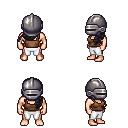
a pixel art fantasy rpg character, male body template, human, light skin, brown pirate shirt, white pants, raven left-swept hairstyle, metal helm, four views (front, back, left, right), 2x2 character sprite sheet, small pixel art, hard edges, no anti-aliasing